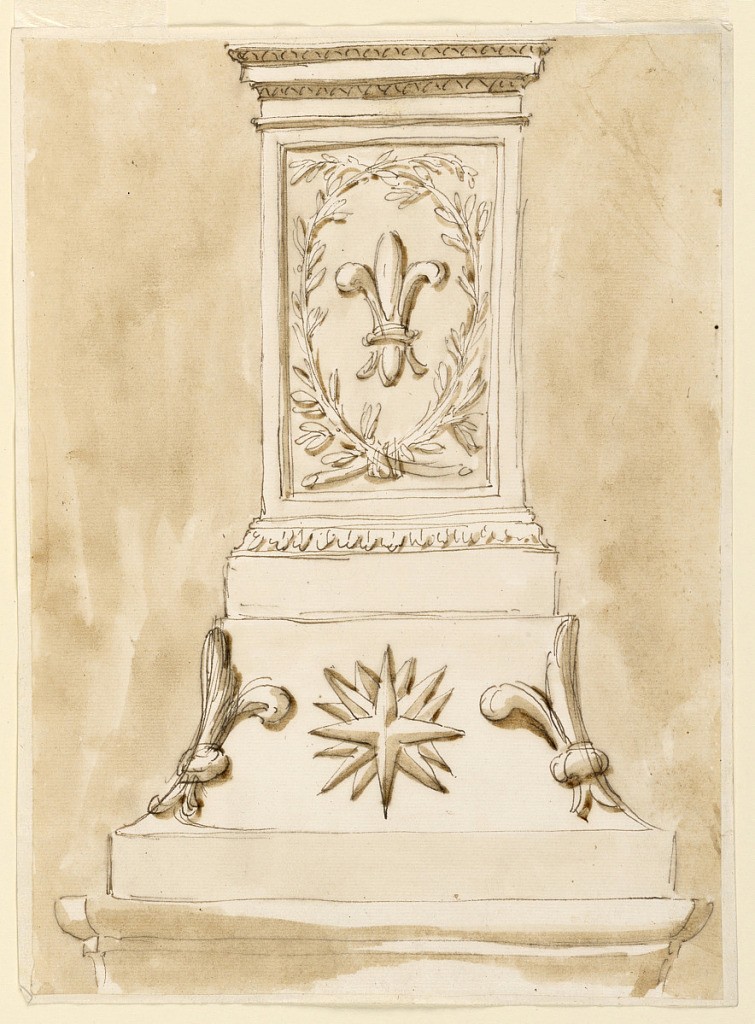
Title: Pedestal of a column
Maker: Giuseppe Barberi, Italian, 1746–1809
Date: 1780–1790
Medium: Pen and brown ink, brush and brown wash on off-white laid paper, lined
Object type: Drawing
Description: Below are moldings of an entablature. The pedestal stands upon a base, the upper part of which is a concave frieze. It is decorated with a fifteen- pointed star and with fleurs-de-lys around the corners. The front panel of the pedestal has a fleur-de-lys, in an oval frame formed by two branches. Colored background.